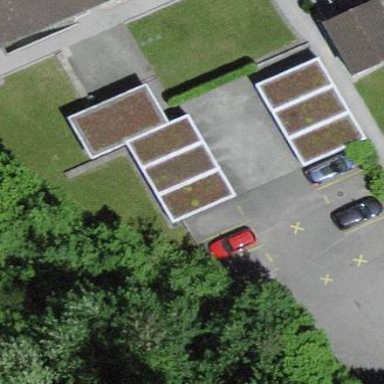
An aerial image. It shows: Garage with flat roof.